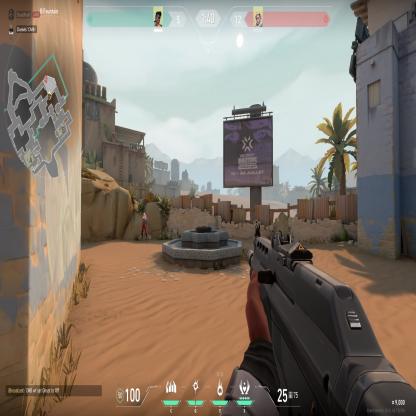
Label: enemy